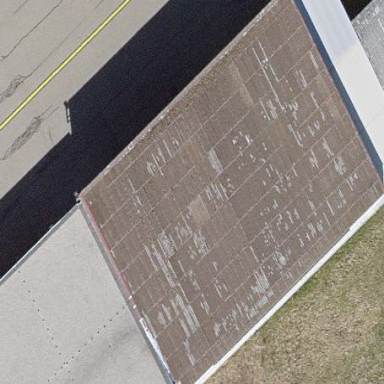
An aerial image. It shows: Hangar building.